Interaction volume radius: 10 \u00c5
Interaction volume height: 15 \u00c5
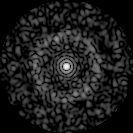
Disorder parameter: 0.8435